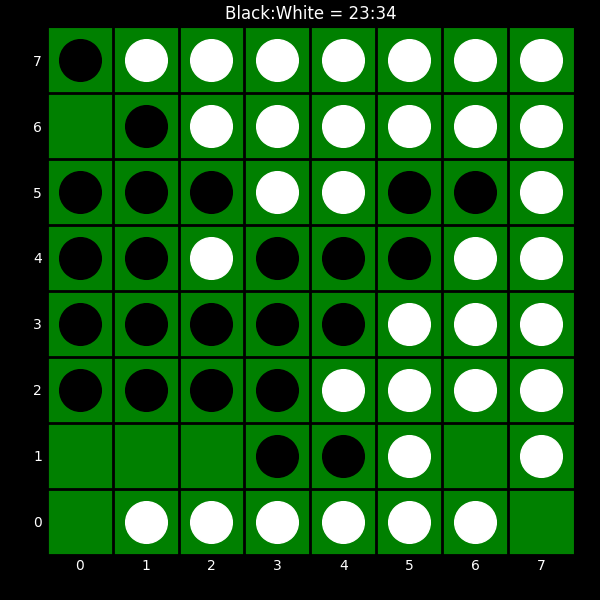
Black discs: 23
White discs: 34